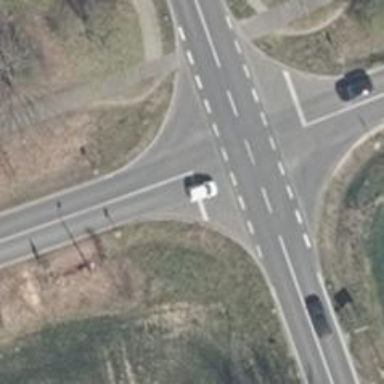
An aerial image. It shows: Road with stop sign.